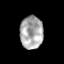
Tissue: prostate
Cell type: T cells
Senescence score: 0.2131
Nuclear area (px): 743
Mean DAPI intensity: 168.838